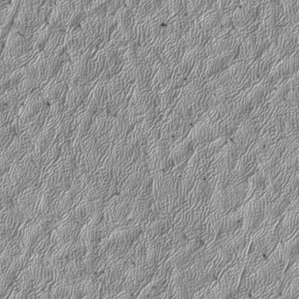
Label: frost